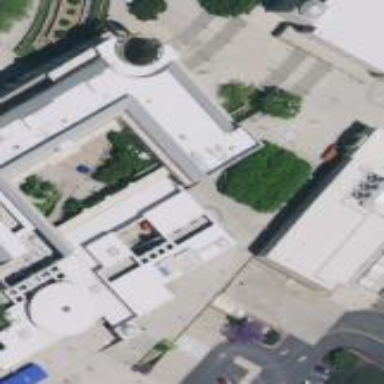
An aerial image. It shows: University building.